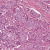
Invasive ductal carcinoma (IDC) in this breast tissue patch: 1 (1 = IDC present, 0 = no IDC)